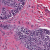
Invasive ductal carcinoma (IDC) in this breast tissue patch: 0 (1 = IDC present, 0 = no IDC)